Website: walmart
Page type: customer-info-address
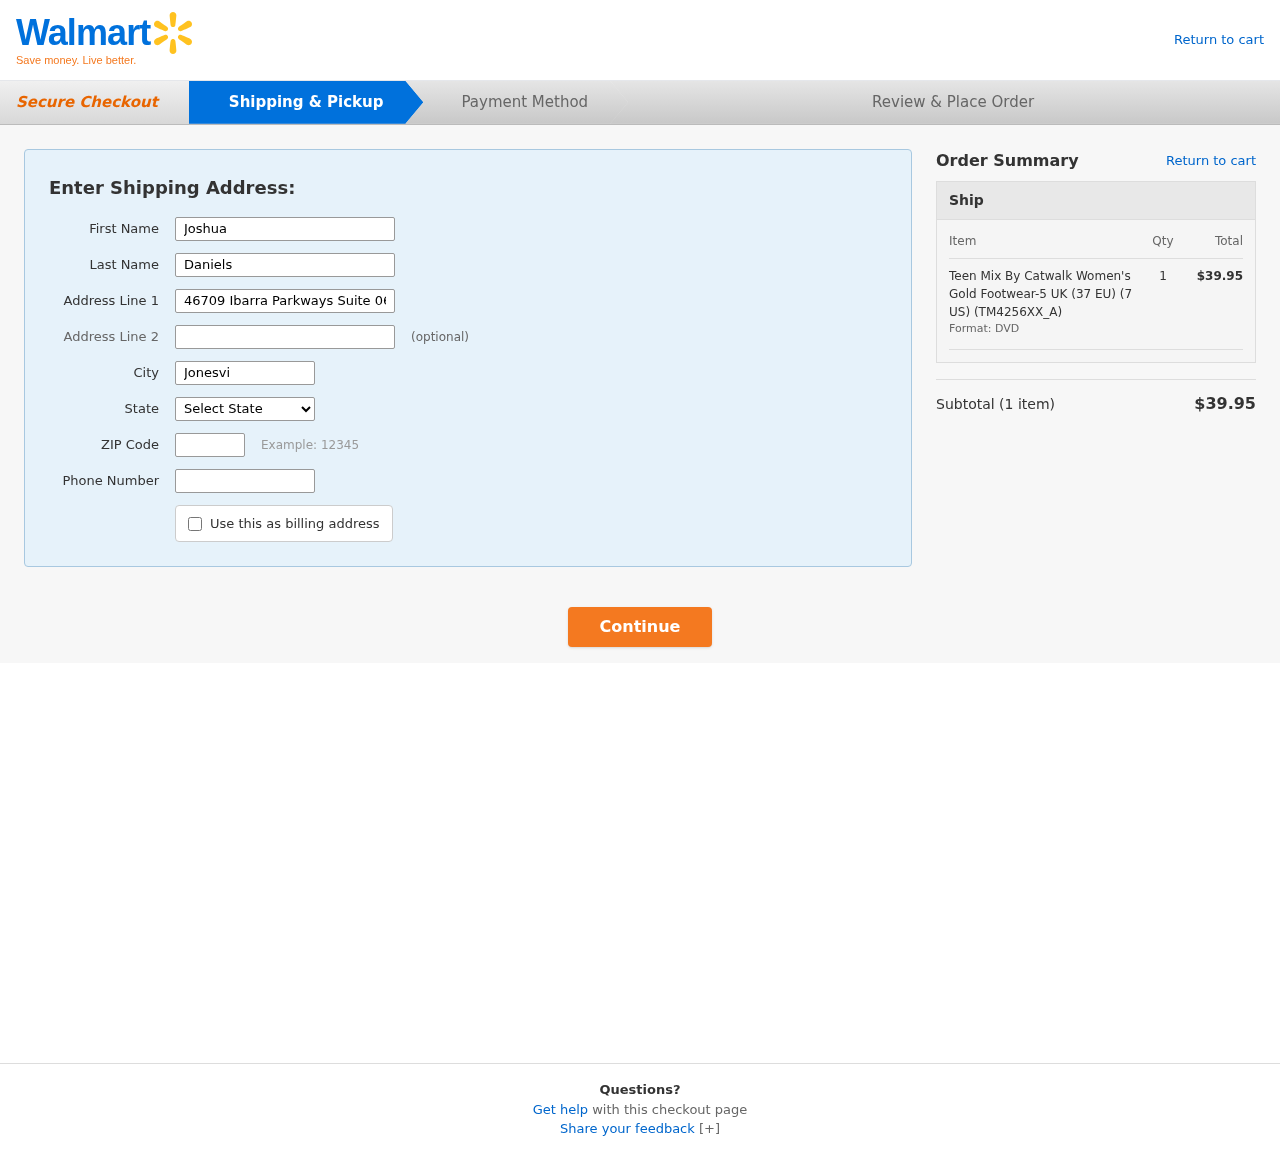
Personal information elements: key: PII_CITY
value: Jonesville
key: PII_FIRSTNAME
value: Joshua
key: PII_LASTNAME
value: Daniels
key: PII_PHONE
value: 8219491228
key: PII_POSTCODE
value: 20340
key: PII_STATE
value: South Dakota
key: PII_STREET
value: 46709 Ibarra Parkways Suite 061
Product elements: key: PRODUCT1_NAME
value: Teen Mix By Catwalk Women's Gold Footwear-5 UK (37 EU) (7 US) (TM4256XX_A)
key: PRODUCT1_QUANTITY
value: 1
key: PRODUCT1_LINE_TOTAL
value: $39.95
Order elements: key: ORDER_NUM_ITEMS
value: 1
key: ORDER_SUBTOTAL
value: $39.95